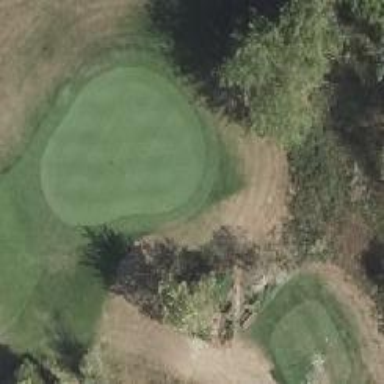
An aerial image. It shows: Golf green.